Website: lowes
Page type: customer-info-address
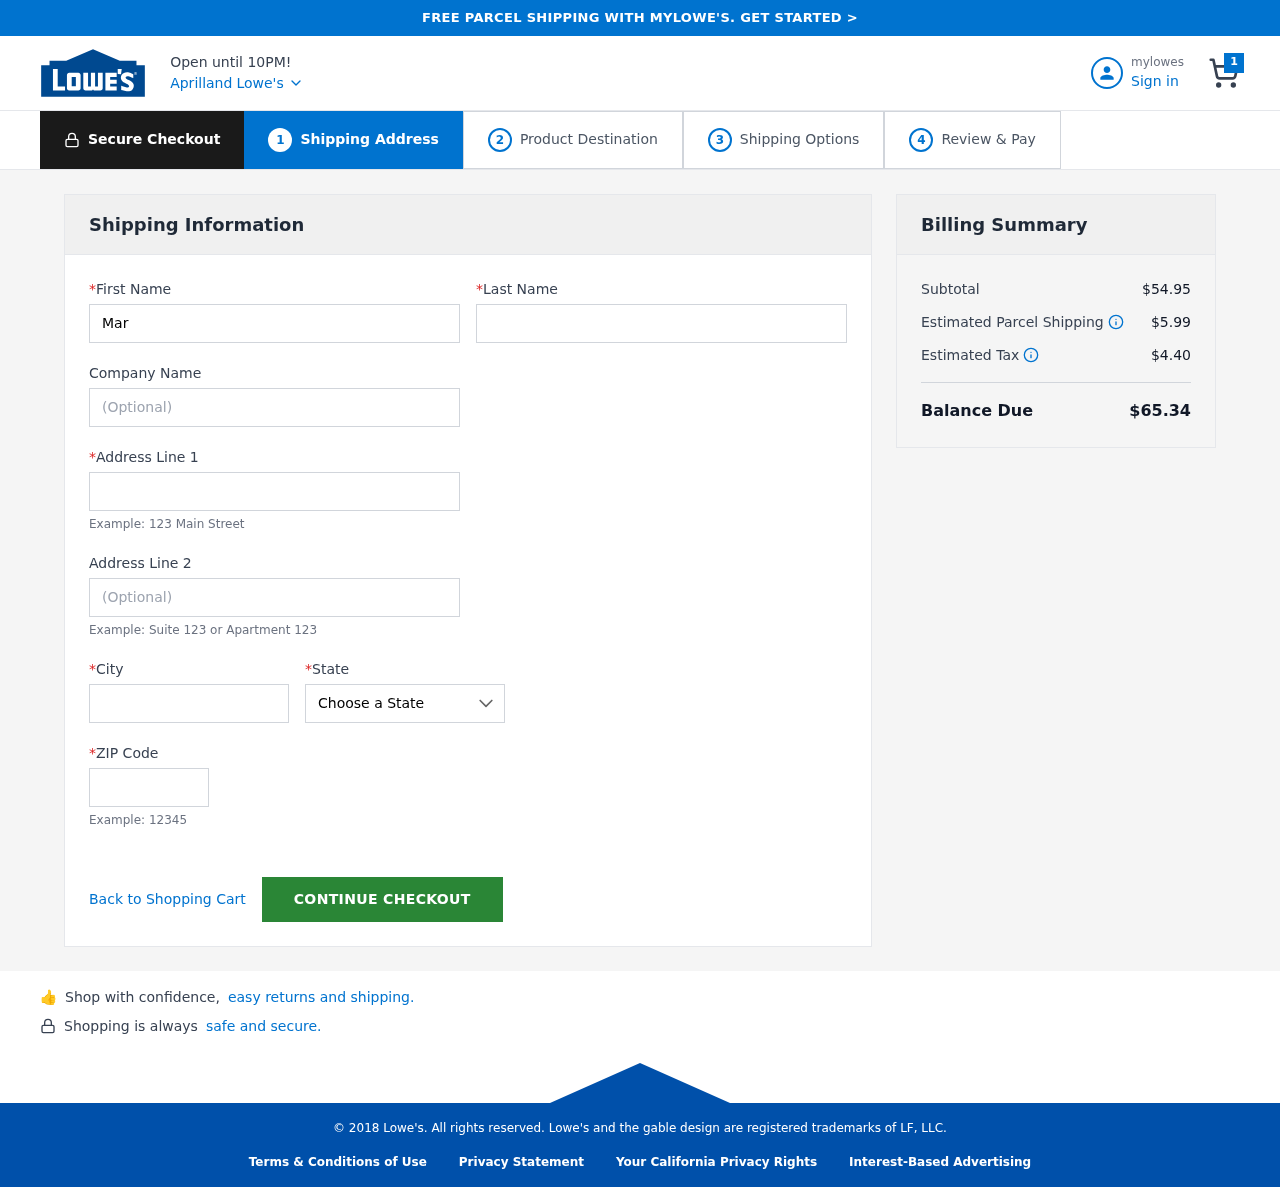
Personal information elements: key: PII_CITY
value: Aprilland
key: PII_COMPANY
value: Mathis LLC
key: PII_FIRSTNAME
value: Mary
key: PII_LASTNAME
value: Myers
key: PII_POSTCODE
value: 13254
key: PII_STATE
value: MP
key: PII_STREET
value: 901 Ryan Path
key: PII_STREET2
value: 957 Edward Spur
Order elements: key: ORDER_NUM_ITEMS
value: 1
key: ORDER_SUBTOTAL
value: $54.95
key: ORDER_SHIPPING_COST
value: $5.99
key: ORDER_TAX
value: $4.40
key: ORDER_TOTAL
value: $65.34